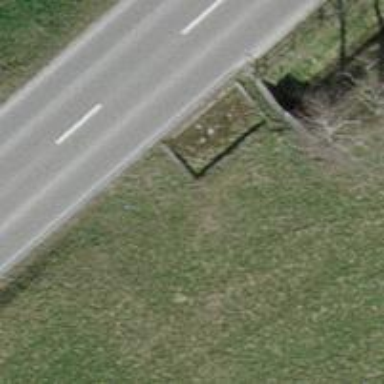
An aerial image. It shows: Tunnel.